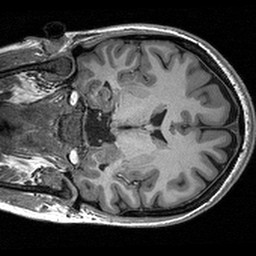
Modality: T1w
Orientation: coronal